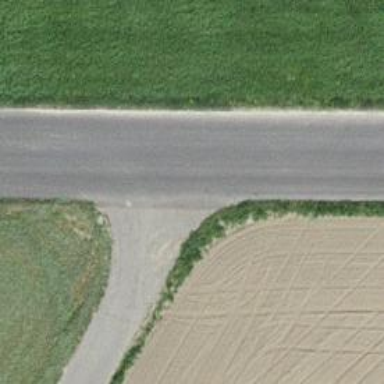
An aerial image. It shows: Paved track road with grade1 track type.